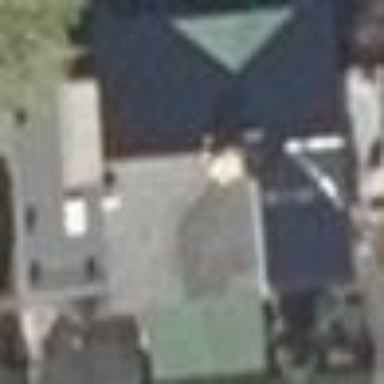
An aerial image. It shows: Gabled roof apartments building.